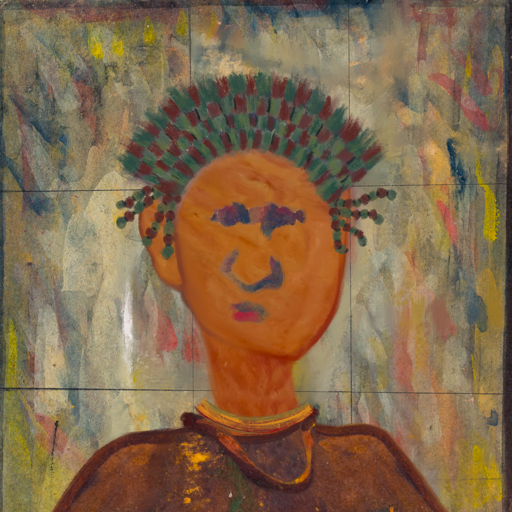
Background: GypsyMother, Head And Neck Front: Pious_Lady, Face Front: In_The_Sun, Bust: Comrade, Hair Front: Blank, Head Accessory: After_Raid_Crown, Second Necklace: Comrade, Necklace: Mother_And_Son_Son, Baby: Blank